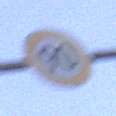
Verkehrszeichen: Geschwindigkeit90
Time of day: SunriseSunset
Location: Outdoor (Suburban)
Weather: PartlyCloudy
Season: NotSpecified
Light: Natural